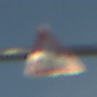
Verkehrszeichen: ViehtriebLinks
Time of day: MorningAfternoon
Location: Outdoor (Suburban)
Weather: PartlyCloudy
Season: NotSpecified
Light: Natural